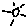
Label: sun